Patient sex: M
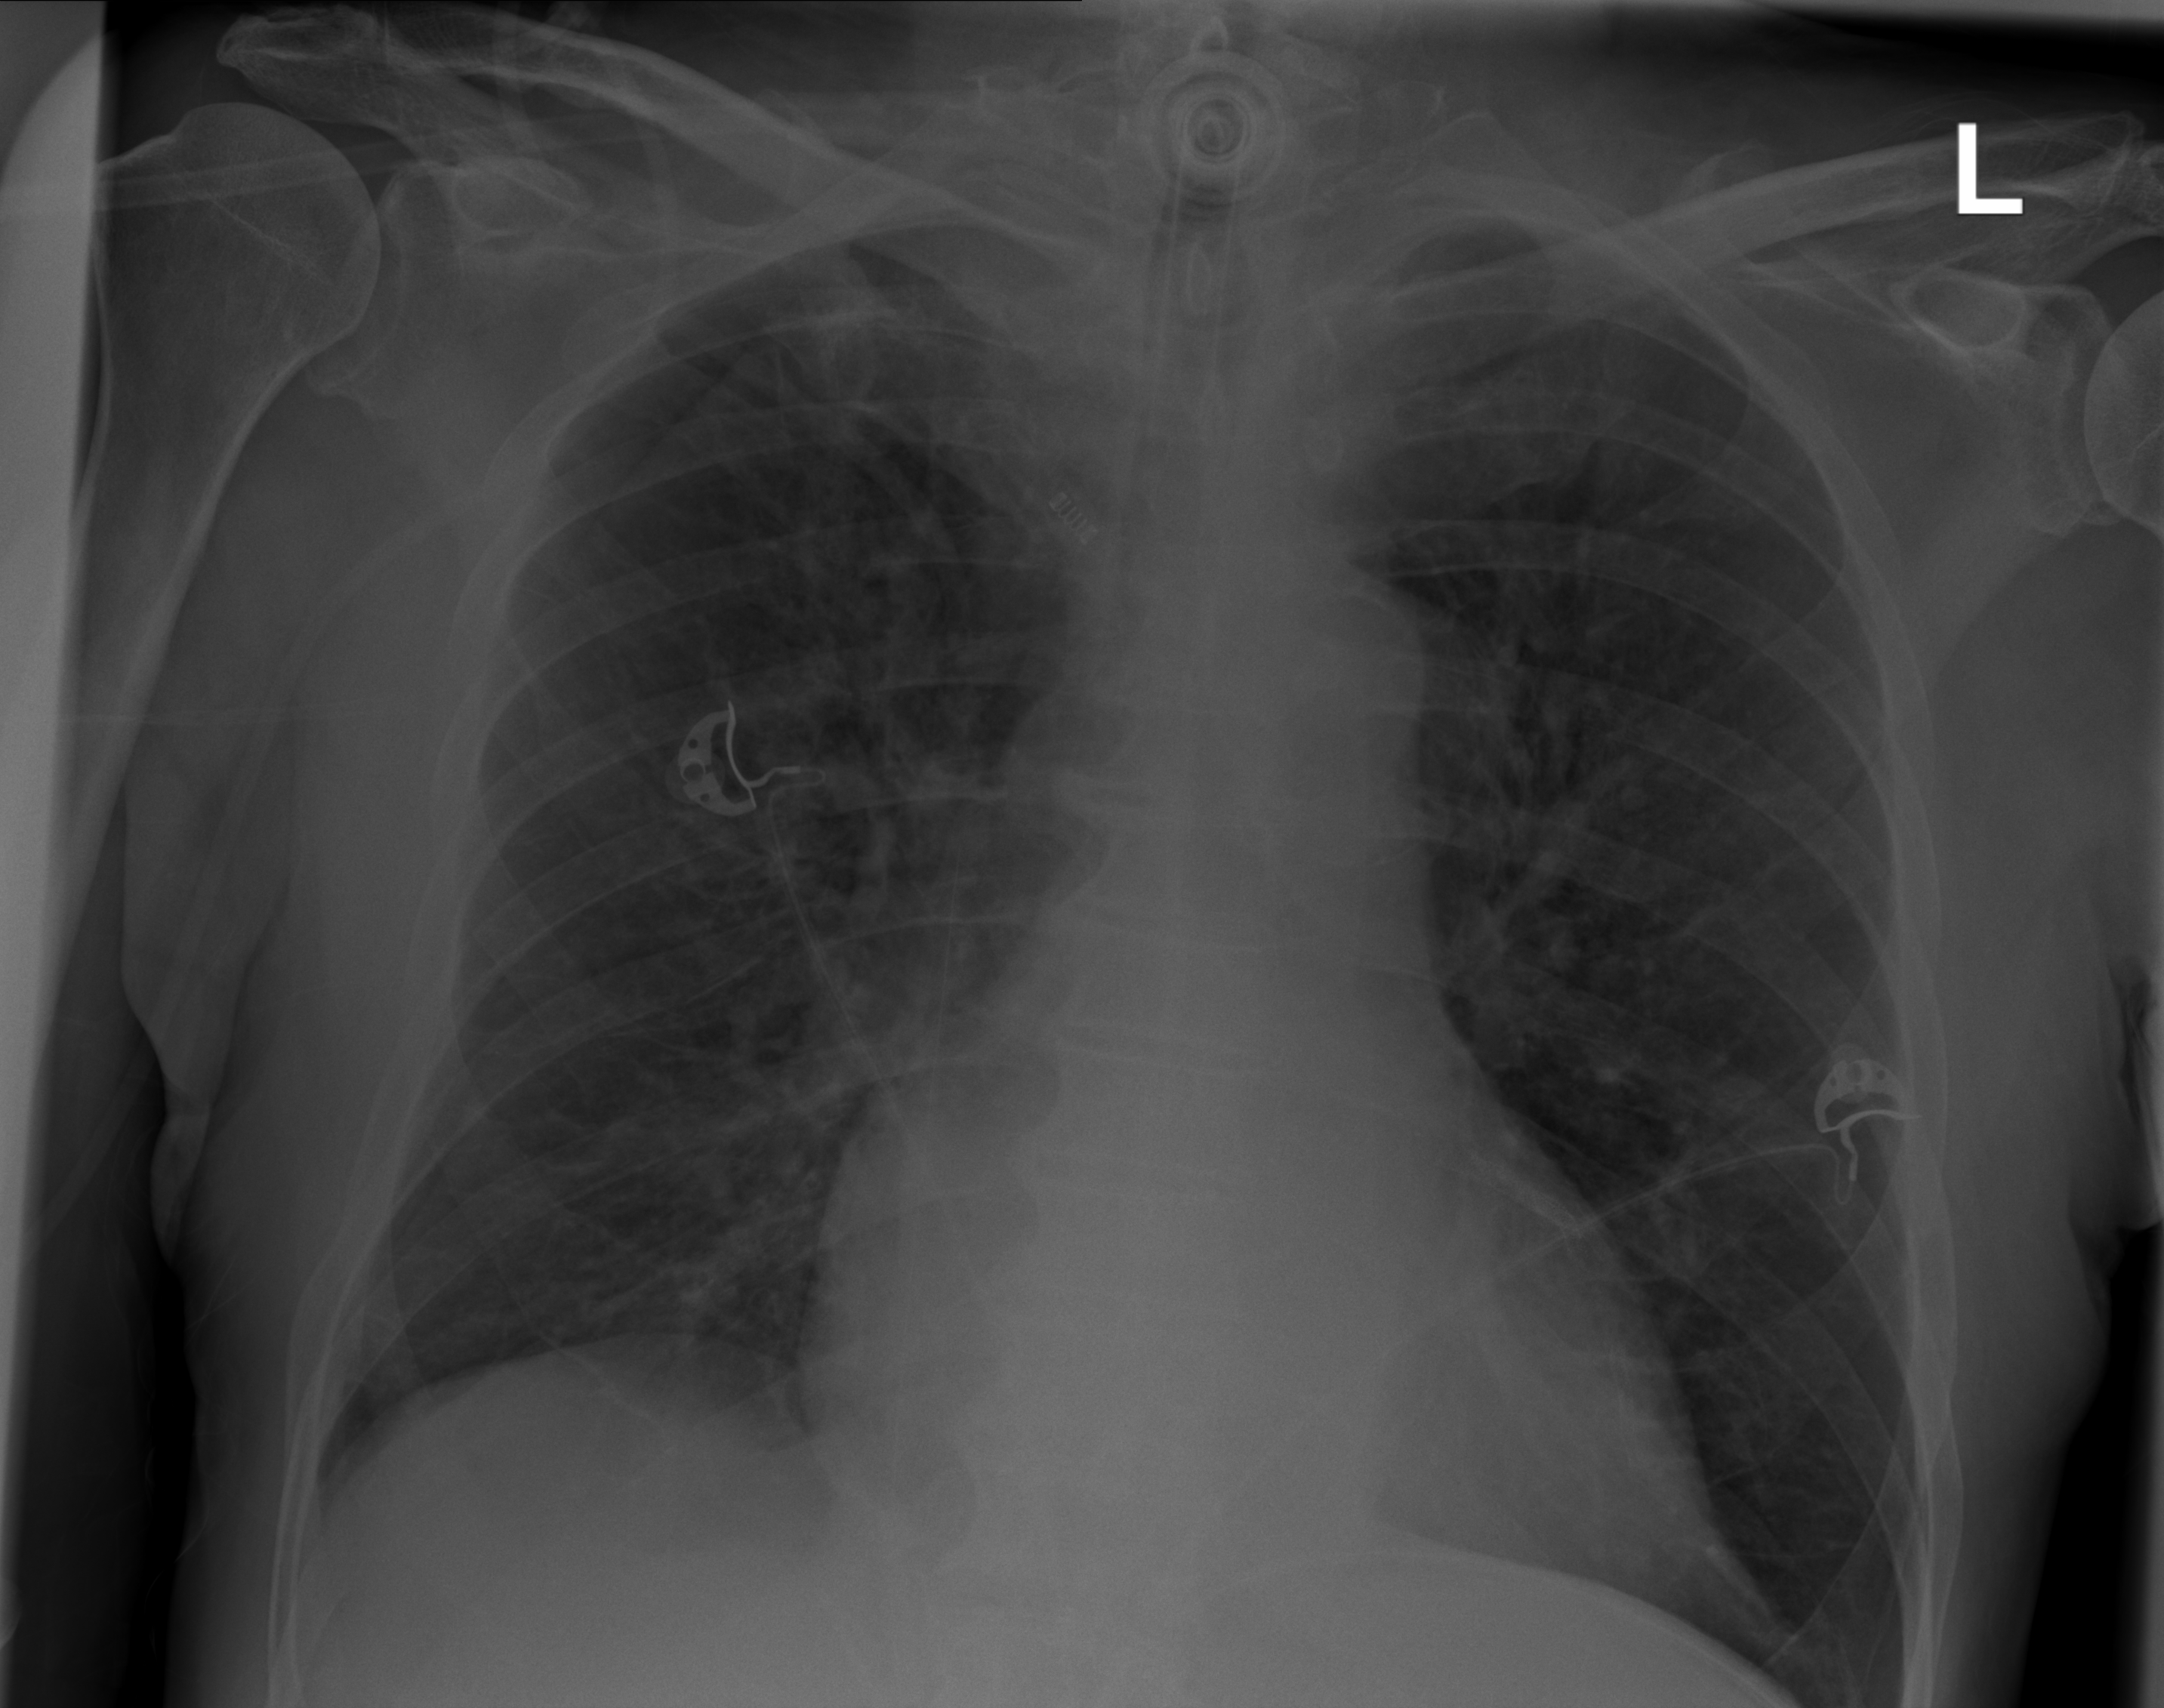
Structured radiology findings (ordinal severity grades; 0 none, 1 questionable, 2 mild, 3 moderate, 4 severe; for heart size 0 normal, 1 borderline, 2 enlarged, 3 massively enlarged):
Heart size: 2
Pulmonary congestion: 1
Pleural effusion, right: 0
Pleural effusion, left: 0
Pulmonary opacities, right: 0
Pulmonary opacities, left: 0
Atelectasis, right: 0
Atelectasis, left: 0